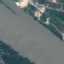
Land use / land cover: River